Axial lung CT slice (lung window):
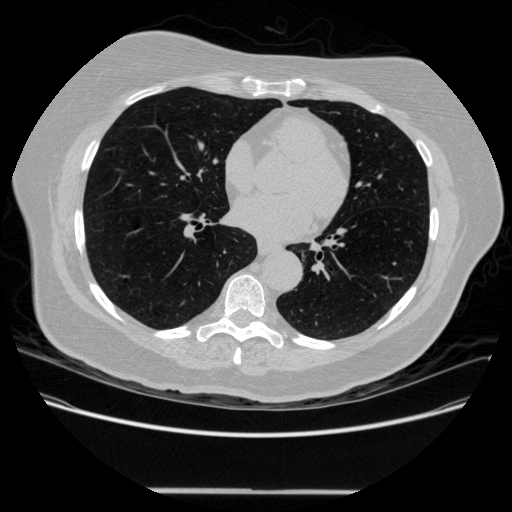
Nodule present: no